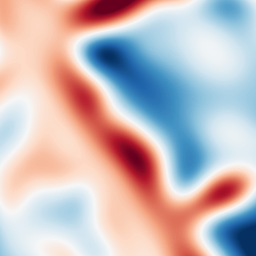
Category: multiscale
Decomposition family: log
Decomposition parameters: sigma: 20
Upsampling method: cubic_catmull_rom
Upsampling parameters: scale: 4
Upsampling scale: 4